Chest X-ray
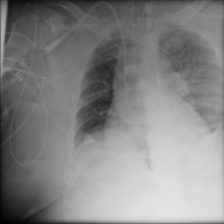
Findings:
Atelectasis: positive
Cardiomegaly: negative
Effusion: negative
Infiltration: negative
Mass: negative
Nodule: negative
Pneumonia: negative
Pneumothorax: negative
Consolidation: negative
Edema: negative
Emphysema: negative
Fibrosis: negative
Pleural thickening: negative
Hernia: negative